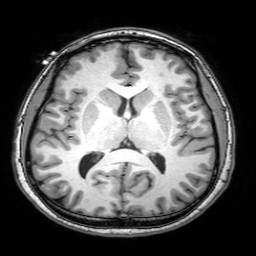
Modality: T1w
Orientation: axial
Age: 23
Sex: male
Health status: ill
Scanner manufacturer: philips
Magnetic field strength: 3 T
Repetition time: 8.285 s
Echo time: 3.837 s